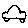
Label: car